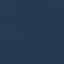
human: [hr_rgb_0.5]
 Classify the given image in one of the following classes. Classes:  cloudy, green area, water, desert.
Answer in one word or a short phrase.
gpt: water